Question: I have a form with anchor layout which contains a fieldset with combobox items. In the when I click a buttom, a new Fieldset will be created with 'cloneConfig()' method and it will be inserted into bottom of the form.
Now I have two problems:
First, when I add a new Fieldset, it will be placed under my forms toolbar buttons while it should be inserted above that.
Secondly, how can I insert a new Fieldset in between two Feildsets (in the pic child tag3 should be inserted between child1 and child2).
How can I add order to my form items?
<URL>
It looks like this now
Here is my form code :
'''
Ext.define('APP.MyForm', {
extend: 'Ext.form.Panel',
xtype: 'tform',
requires: ['Ext.form.FieldSet', 'Ext.form.field.Text', 'Ext.toolbar.Toolbar'],
layout: {
type: 'anchor'
},
bodyPadding: 10,
store: 'Tag',
border: false,
autoScroll: true,
initComponent: function() {
var me = this;
Ext.applyIf(me, {
items: [{
xtype: 'fieldset',
hidden: false,
padding: 10,
fieldDefaults: {
anchor: '100%'
},
title: 'Definition Type Entry',
items: [{
xtype: 'textfield',
name: 'tagName',
},
{
xtype: 'textareafield',
height: 40,
name: 'description',
}, {
xtype: 'combobox',
name: 'basetype',
}, {
xtype: 'combobox',
name: 'dt',
}, {
xtype: 'numberfield',
}, {
xtype: 'button',
iconCls: 'addnew',
itemId: 'addChildBtn',
disabled: false,
}]
}, {
xtype:'container',
region:'south',
items:[
{
xtype: 'toolbar',
ui: 'footer',
layout: {
pack: 'end',
type: 'hbox'
},
items: [{
xtype: 'button',
iconCls: 'delete',
itemId: 'deleteBtn',
disabled: true,
text: 'Delete',
tooltip: 'delete the selected definition type'
}, {
xtype: 'button',
iconCls: 'save',
itemId: 'saveBtn',
text: 'Save'
}]}]},]});
me.callParent(arguments);
}
});
'''
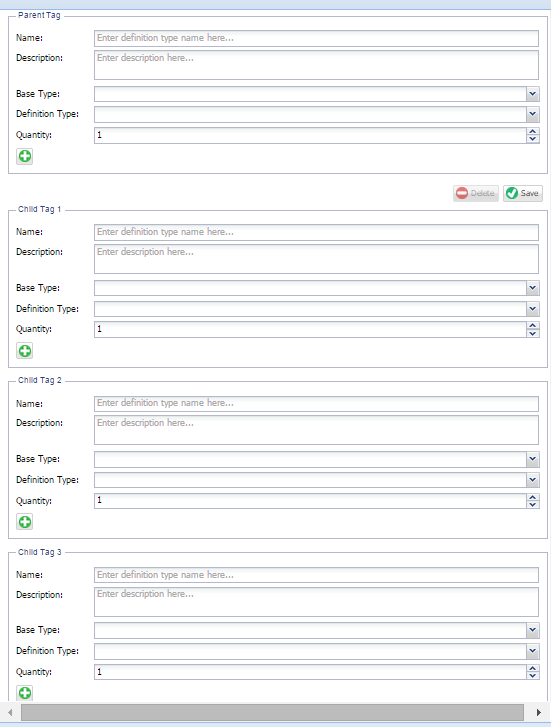
Answer: To clone and prevent the 'insert' method not thinking it's already a component within the form, you will need to give it a unique itemId each time. Otherwise the 'insert' method 'move's the element rather than adds it : Here is a snippet of the ExtJS source responsible
'''
insert : function(index, comp) {
var compIdx;
if (comp && comp.isComponent) {
compIdx = this.items.indexOf(comp);
if (compIdx !== -1) {
return this.move(compIdx, index);
}
}
return this.add(index, comp);
}
'''
So by making sure we increment the 'itemId' we are able to successfully add/insert the new component wherever you like. Change the 'index' of the 'insert' method to suit your needs.
Code:
'''
Ext.application({
name: 'Fiddle',
launch: function() {
myForm = Ext.create('Ext.form.Panel', {
title: 'Simple Form',
layout: 'auto',
bodyPadding: 5,
items: [{
xtype: 'fieldset',
itemId: 's1',
hidden: false,
padding: 10,
fieldDefaults: {
anchor: '100%'
},
title: 'Entry',
items: [{
xtype: 'textfield',
name: 'tagName',
fieldLabel: 'Name'
}, , {
xtype: 'button',
itemId: 'addChildBtn',
disabled: false,
text: 'Clone fieldset',
handler: function() {
// Count the fieldsets
countedFieldsets = Ext.ComponentQuery.query('fieldset').length;
// Clone field set
var newFieldset = Ext.ComponentQuery.query('fieldset')[0].cloneConfig({
itemId: 's' + (countedFieldsets + 1),
title: "Entry " + countedFieldsets,
});
myForm.insert(countedFieldsets, newFieldset);
}
}]
}, ],
dockedItems: [{
xtype: 'toolbar',
ui: 'footer',
dock: 'bottom',
layout: {
pack: 'end',
type: 'hbox'
},
items: [{
xtype: 'button',
itemId: 'saveBtn',
text: 'Save'
}]
}],
renderTo: Ext.getBody()
});
}
});
'''
Demo: <URL>
As for the toolbar and inserting at arbitrary positions you can specify the toolbar as a 'dockedItem' (as above) and give it appropriate properties. Or you could always 'insert' before the toolbar (or at any other arbitrary index position) e.g. in this demo: <URL>
Code for demo:
'''
Ext.application({
name: 'Fiddle',
launch: function() {
myForm = Ext.create('Ext.form.Panel', {
title: 'Simple Form',
layout: 'auto',
bodyPadding: 5,
items: [{
xtype: 'fieldset',
itemId: 's1',
hidden: false,
padding: 10,
fieldDefaults: {
anchor: '100%'
},
title: 'Entry',
items: [{
xtype: 'textfield',
name: 'tagName',
fieldLabel: 'Name'
}, , {
xtype: 'button',
itemId: 'addChildBtn',
disabled: false,
text: 'Clone fieldset',
handler: function() {
// Count the fieldsets
countedFieldsets = Ext.ComponentQuery.query('fieldset').length;
// Clone field set
var newFieldset = Ext.ComponentQuery.query('fieldset')[0].cloneConfig({
itemId: 's' + (countedFieldsets + 1),
title: "Entry " + countedFieldsets,
});
// here we will count the items of the form
var formItemsCount = myForm.items.length;
// now insert it at the total lenght -1
myForm.insert(formItemsCount - 1, newFieldset);
}
}]
}, {
xtype: 'toolbar',
ui: 'footer',
layout: {
pack: 'end',
type: 'hbox'
},
items: [{
xtype: 'button',
itemId: 'saveBtn',
text: 'Save'
}]
}],
renderTo: Ext.getBody()
});
}
});
'''